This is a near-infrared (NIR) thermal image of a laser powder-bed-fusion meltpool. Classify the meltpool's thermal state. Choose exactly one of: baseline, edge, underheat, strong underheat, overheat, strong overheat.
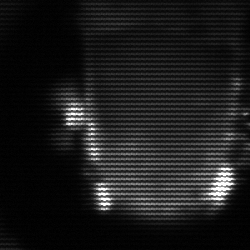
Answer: baseline